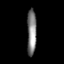
Tissue: lung
Cell type: Epithelial cells
Senescence score: 0.2373
Nuclear area (px): 425
Mean DAPI intensity: 128.024